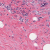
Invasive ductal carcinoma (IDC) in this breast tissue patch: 0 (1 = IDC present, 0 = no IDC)